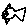
Label: fish